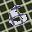
Label: 6